Interaction volume radius: 5 \u00c5
Interaction volume height: 20 \u00c5
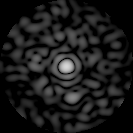
Disorder parameter: 0.8803